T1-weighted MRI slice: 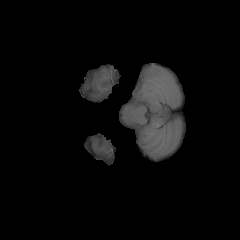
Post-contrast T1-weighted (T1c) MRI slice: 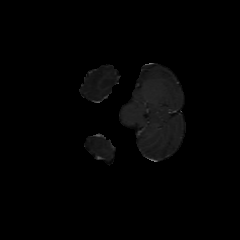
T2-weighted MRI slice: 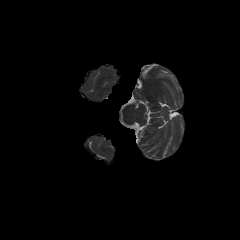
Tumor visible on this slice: no